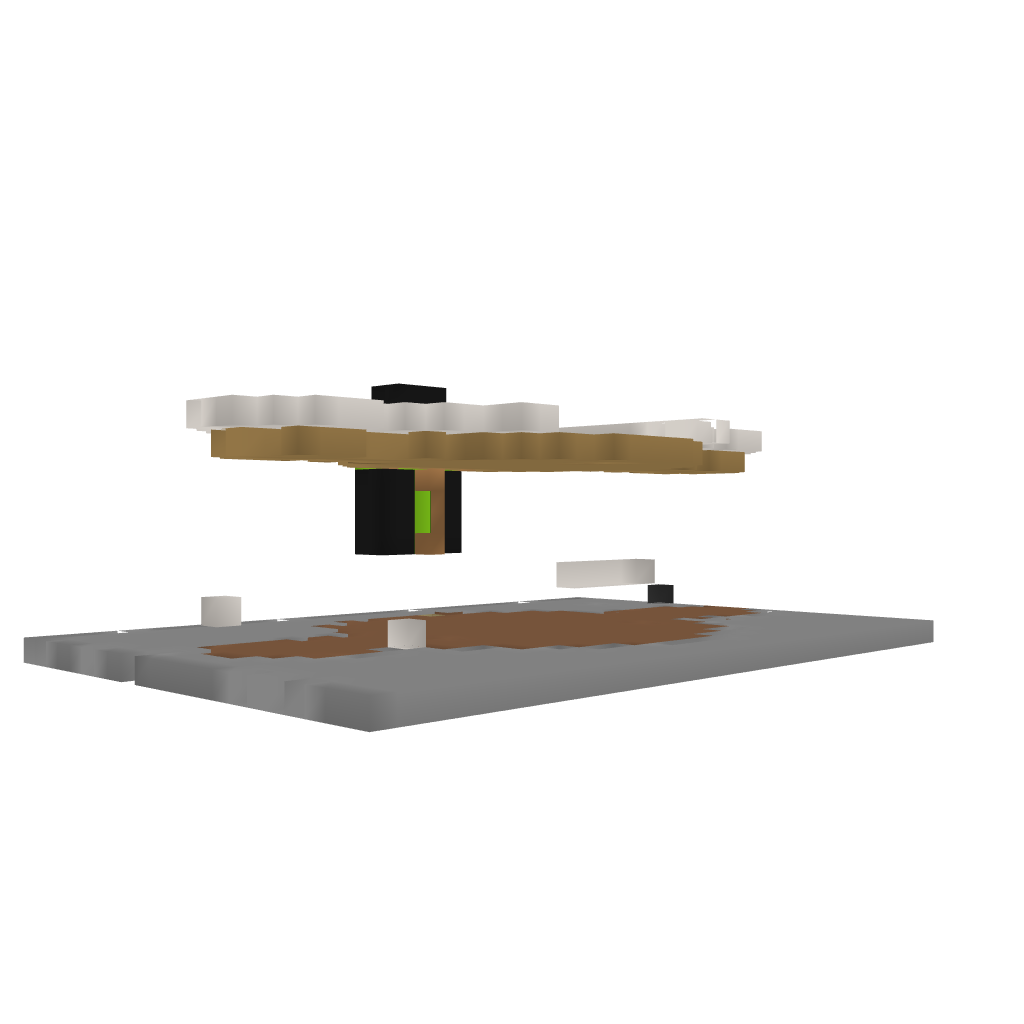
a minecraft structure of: Small Modern Church